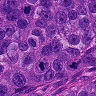
Metastatic tissue present: yes